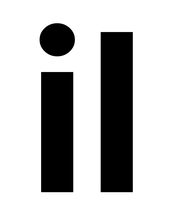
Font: Inter_Bold